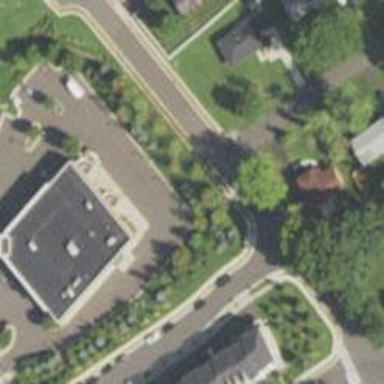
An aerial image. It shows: Residential road with asphalt surface and separate sidewalk.